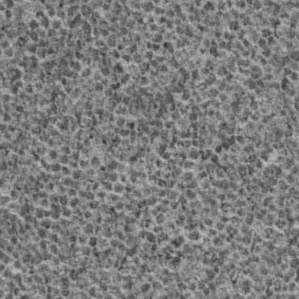
Label: frost